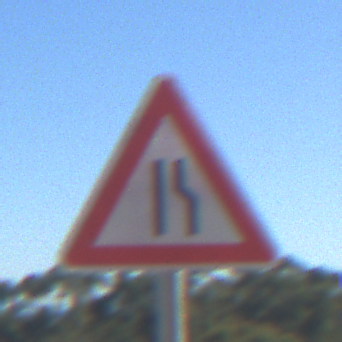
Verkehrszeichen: EinseitigVerengteFahrbahnRechts
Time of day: MorningAfternoon
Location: Outdoor (RoadRail)
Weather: Clear
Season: NotSpecified
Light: Natural